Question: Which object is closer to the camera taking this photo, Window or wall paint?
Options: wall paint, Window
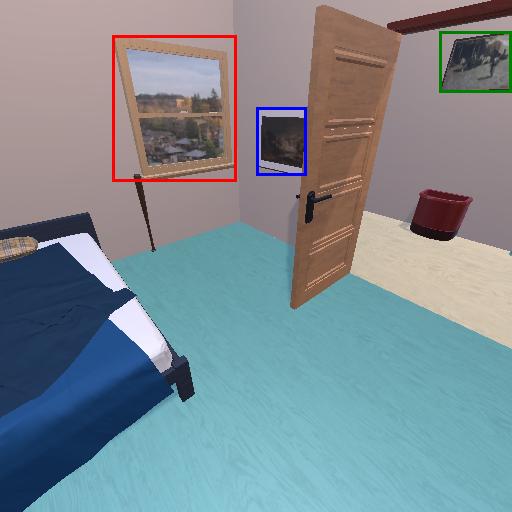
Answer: wall paint